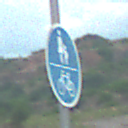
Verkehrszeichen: GemeinsamerGehUndRadweg
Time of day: MorningAfternoon
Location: Outdoor (Nature)
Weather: PartlyCloudy
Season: NotSpecified
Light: Natural